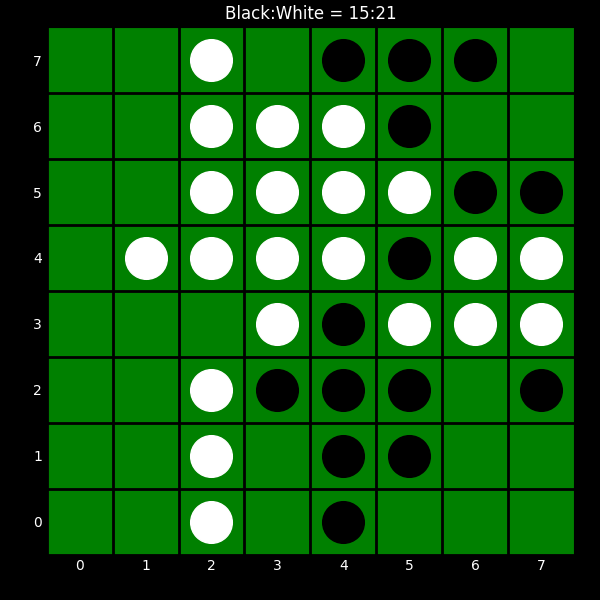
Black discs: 15
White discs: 21